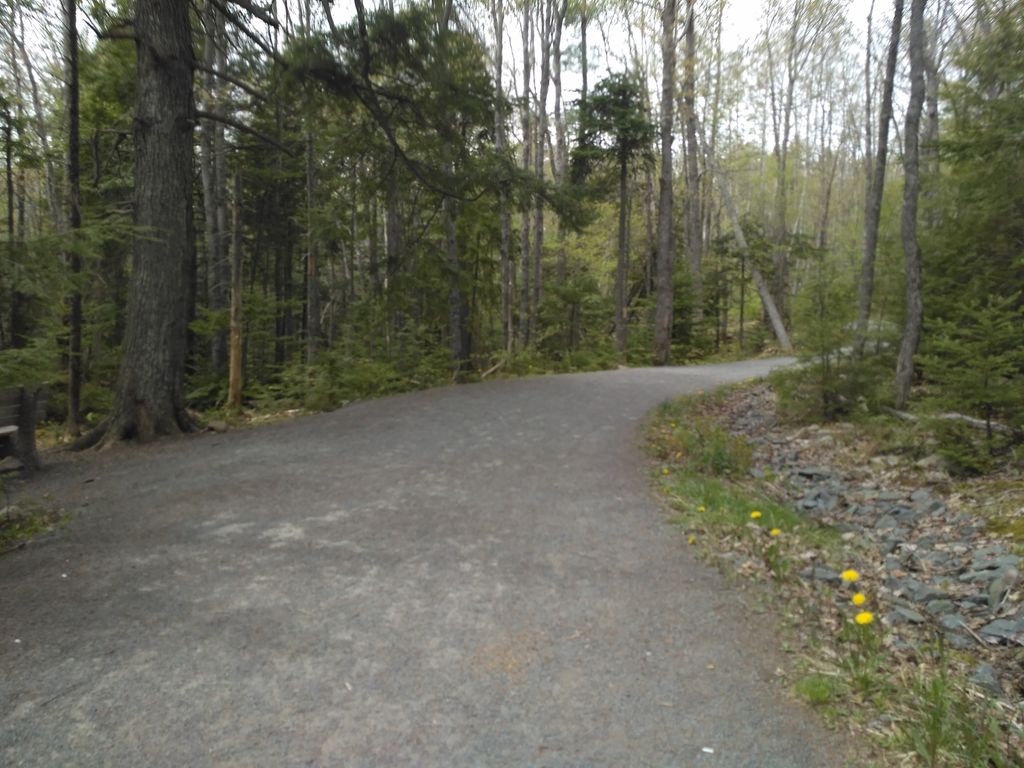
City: halifax